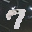
Label: 7